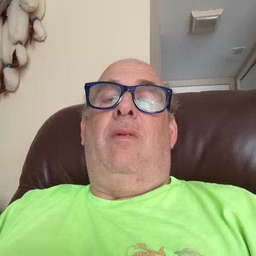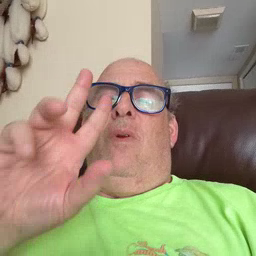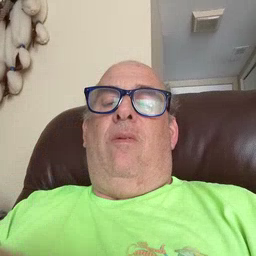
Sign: no